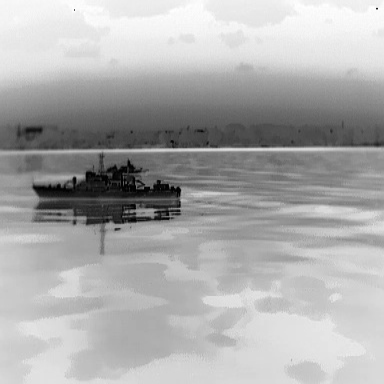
There are two warships in the infrared image.